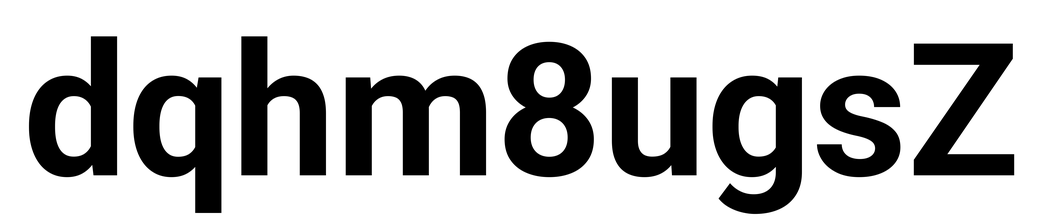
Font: Roboto_Bold